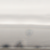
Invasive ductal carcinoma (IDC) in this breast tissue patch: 0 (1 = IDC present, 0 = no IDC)